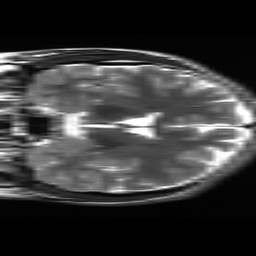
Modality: T2w
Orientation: coronal
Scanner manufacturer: ge
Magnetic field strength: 3 T
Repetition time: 6.255 s
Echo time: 0.1014 s